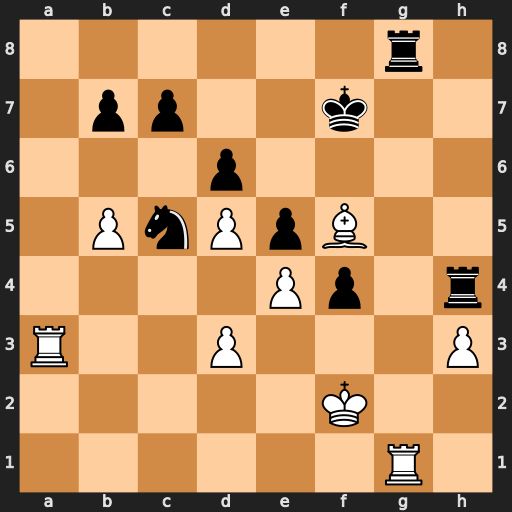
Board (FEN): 6r1/1pp2k2/3p4/1PnPpB2/4Pp1r/R2P3P/5K2/6R1
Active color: w
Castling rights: -
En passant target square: -
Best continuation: Be6+ Nxe6 dxe6+ Kxe6 Rxg8